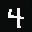
Label: 4